Question: I am building a layout for Android app and I need to put inside it a list with elements. This is my situation:
- - - -

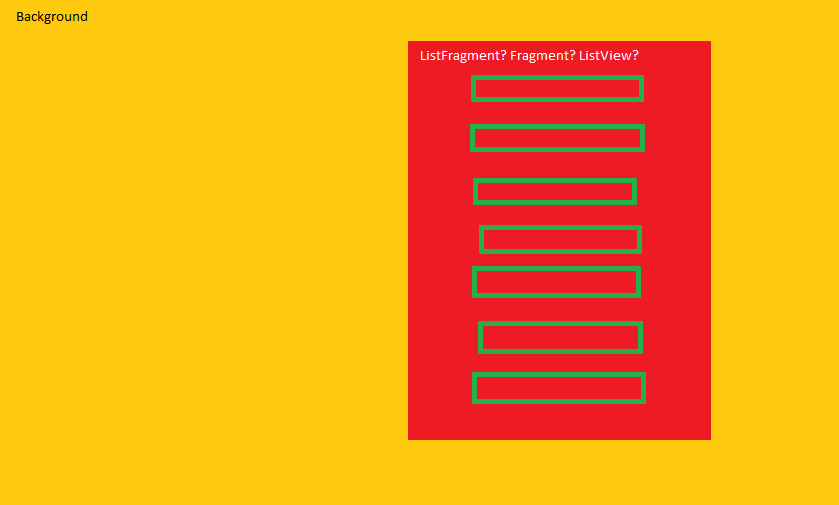
Answer: You should creat a list view in xml like so:
'''
<?xml version="1.0" encoding="utf-8"?>
<RelativeLayout xmlns:android="http://schemas.android.com/apk/res/android"
android:layout_width="match_parent"
android:layout_height="match_parent" >
<ListView
android:id="@+id/android:list"
android:layout_width="match_parent"
android:layout_height="match_parent">
</ListView>
</RelativeLayout>
'''
You don't need to wrap it in a scroll view; it can scroll anyway.
You can create different layout files for each fragment if you want, and use a different margin in each layout file. So create the different layouts you need with the different margins
'''
<?xml version="1.0" encoding="utf-8"?>
<RelativeLayout xmlns:android="http://schemas.android.com/apk/res/android"
android:layout_width="fill_parent"
android:layout_height="fill_parent" >
<ImageView
android:contentDescription="@string/list_image_description"
android:id="@+id/icon"
android:layout_width="60dp"
android:layout_height="60dp" >
</ImageView>
<TextView
android:id="@+id/row_title"
android:layout_width="wrap_content"
android:layout_height="wrap_content"
android:layout_toRightOf="@+id/icon"
android:layout_centerVertical="true"
android:lines="1"
android:paddingBottom="5dp"
android:paddingLeft="5dp"
android:paddingTop="2dp"
android:textColor="#000000"
android:textSize="20sp" />
</RelativeLayout>
'''
Then, you need to create a list object, to hold the data
'''
package com.jpilfold.jimp3.models;
public class ListRow {
private String text;
private byte[] thumbnail;
public ListRow(String title, byte[] thumbnail) {
this.text = title;
this.thumbnail = thumbnail;
}
public String getText() {
return text;
}
public byte[] getThumbnail() {
return thumbnail;
}
}
'''
Then, create an adapter to display your list
'''
private List<CustomListRow> rows;
private SQLHelper helper;
public CustomArrayAdapter(Context context, int resource,
List<CustomListRow> objects) {
super(context, resource, objects);
rows = objects;
helper = new SQLHelper(context);
}
@Override
public View getView(int position, View view, ViewGroup parent) {
CustomListRow row = this.rows.get(position);
ViewHolder holder;
if (view == null) {
LayoutInflater inflater = (LayoutInflater) getContext()
.getSystemService(Context.LAYOUT_INFLATER_SERVICE);
view = inflater.inflate(R.layout.custom_list_item, null);
holder = new ViewHolder();
holder.icon = (ImageView) view.findViewById(R.id.icon);
holder.title = (TextView) view.findViewById(R.id.row_title);
view.setTag(holder);
} else {
holder = (ViewHolder) view.getTag();
holder.task.cancel(true);
}
if (row != null) {
holder.title.setText(row.getTitle());
holder.icon.setVisibility(View.INVISIBLE);
holder.task = new LoadImageTask(holder);
holder.task.execute(row);
}
return view;
}
static class ViewHolder {
ImageView icon;
TextView title;
LoadImageTask task;
}
private class LoadImageTask extends AsyncTask<CustomListRow, Void, Bitmap> {
private ViewHolder v;
public LoadImageTask(ViewHolder v) {
this.v = v;
}
@Override
protected Bitmap doInBackground(CustomListRow... row) {
String imagePath = row[0].getFilePath();
if (!isCancelled() && imagePath != null) {
byte[] bytes = helper.findThumbnail(imagePath);
return BitmapFactory.decodeByteArray(bytes, 0, bytes.length);
}
return null;
}
@Override
protected void onPostExecute(Bitmap bitmap) {
if (!isCancelled() && bitmap != null) {
v.icon.setImageBitmap(bitmap);
} else {
v.icon.setImageResource(R.drawable.albumart);
}
v.spinner.setVisibility(View.INVISIBLE);
v.icon.setVisibility(View.VISIBLE);
}
}
'''
And finally, in your ListFragment, create a list of these list rows, and add them in the order you want them displayed. You can have different fragments using different size margins like so:
BigMarginFragment
'''
List<ListRow> rows = new ArrayList<ListRow>();
rows.add(new ListRow("My first item", someImage));
....
setListAdapter(new CustomArrayAdapter, R.layout.big_margin_list_item, rows));
'''
LittleMarginFragment:
'''
List<ListRow> rows = new ArrayList<ListRow>();
rows.add(new ListRow("My first item", someImage));
....
setListAdapter(new CustomArrayAdapter, R.layout.little_margin_list_item, rows));
'''
And here is the finished list